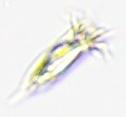
Label: Tintinnid